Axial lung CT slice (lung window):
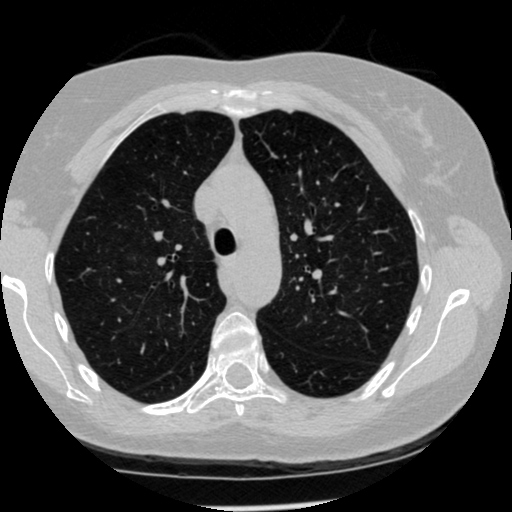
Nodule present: no